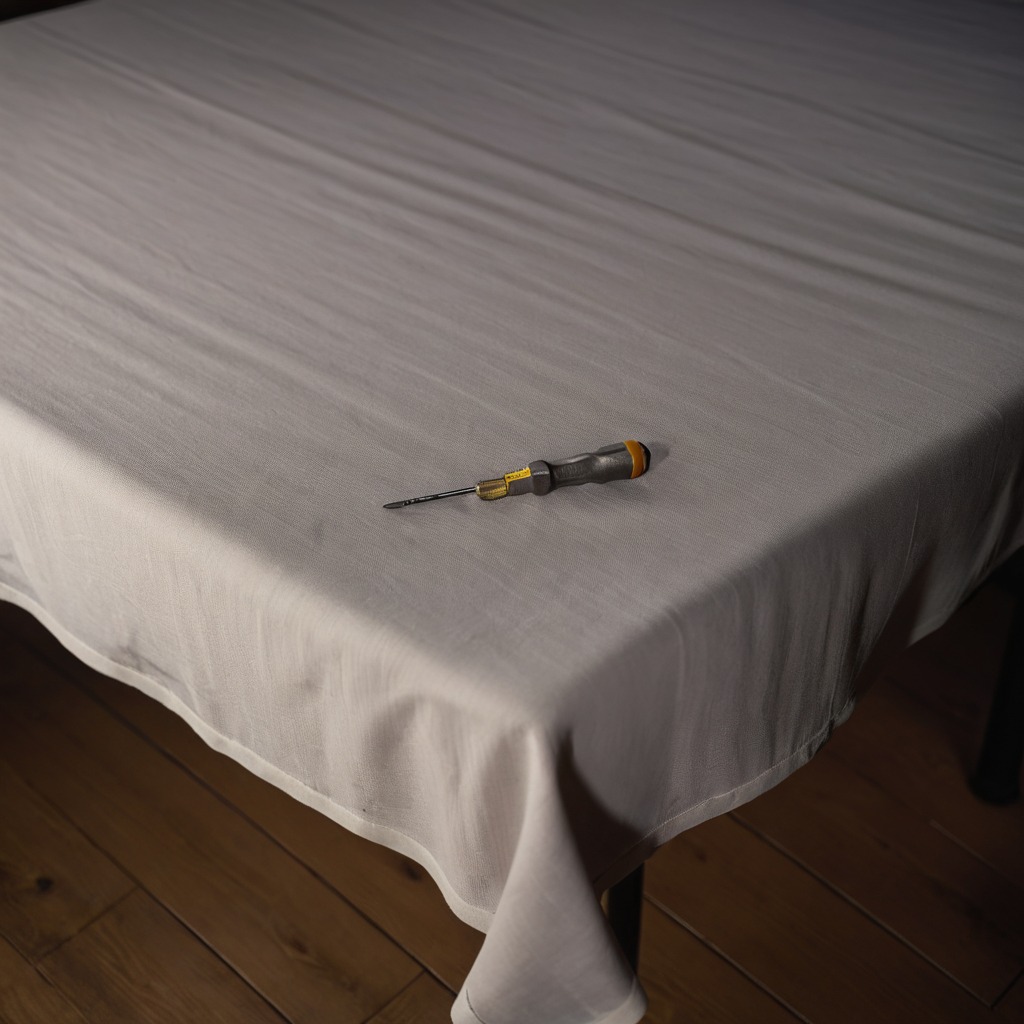
A screwdriver is lying on the wooden table.